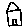
Label: house